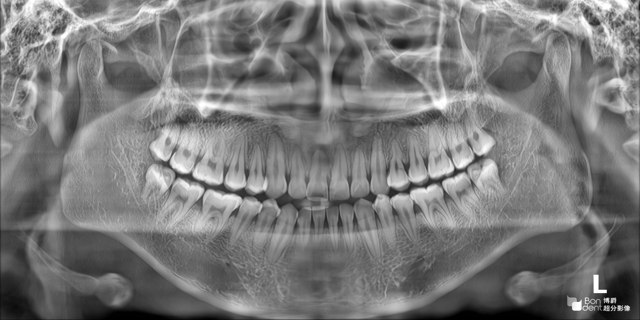
adult